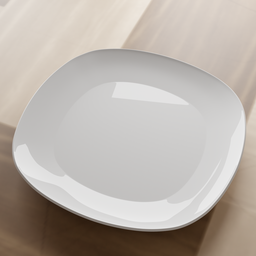
Label: tools